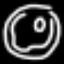
Label: donut